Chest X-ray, PA view. Patient: 20 years old, sex M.
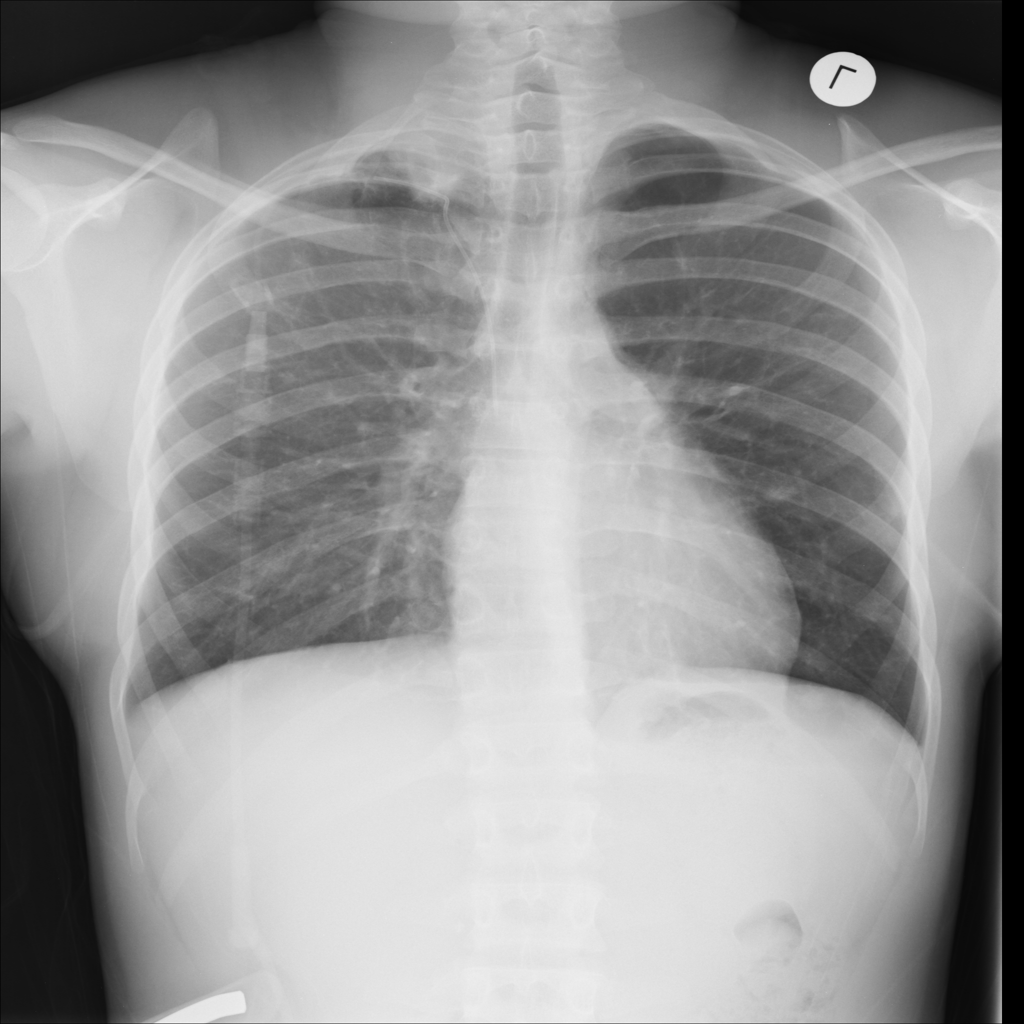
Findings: No Finding